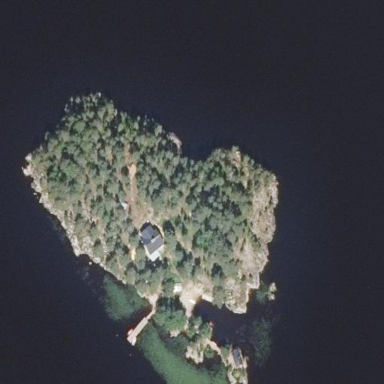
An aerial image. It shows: Islet.